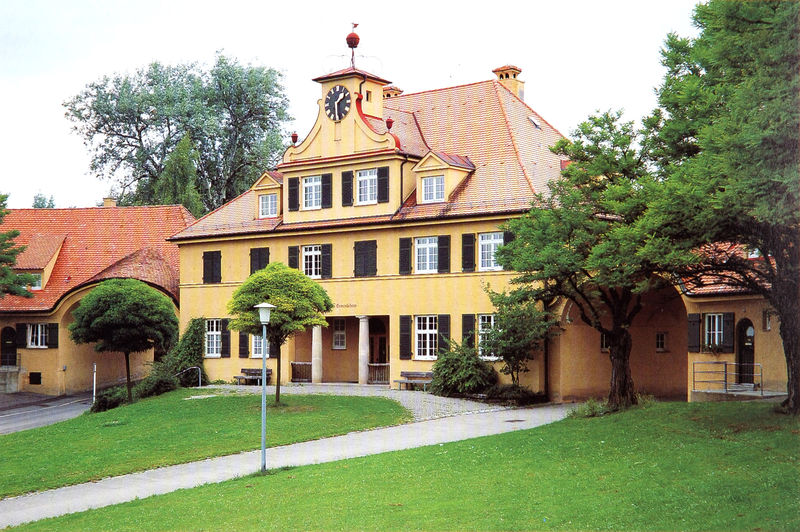
Titel: Altenhof der Siedlung Gmindersdorf
Künstler: Theodor Fischer
Standort: Gmindersdorf/Reutlingen
Institution: Altenhof
Schlagwörter: baum, blau, blätter, himmel, laub, bäume, dreieck, gelb, grün, ocker, braun, bunt, fenster, glas, grau, hell, lampe, laterne, laternen, straße, säule, säulen, tür, weiss, dach, gebäude, gras, haus, park, rasen, rot, schloss, weg, wiese, zaun, beige, architektur, stamm, büsche, gebüsch, pfad, wege, land, front, fensterläden, kamin, schornstein, turm, garten, schrift, bogen, fassade, schule, giebel, ziegel, hecke, hof, läden, bank, stämme, jugendstil, uhr, geländer, tor, foto, fotografie, eingang, erker, fensterladen, wohnhaus, kloster, türmchen, torbogen, gauben, bänke, photo, portal, tore, villa, gutshaus, mansarddach, straßenlampe, straßenlaterne, auffahrt, einfahrt, zufahrt, zeiger, durchfahrt, gaupe, schulhaus, weh, eingagn, dachschindeln, bämke, schalusien, sttasse, borstei, gesindehaus, architecture, grünm, dach#, grün#, fensgter, eingang mit säulen, grüne fensterläden